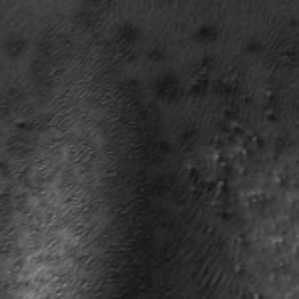
Label: frost